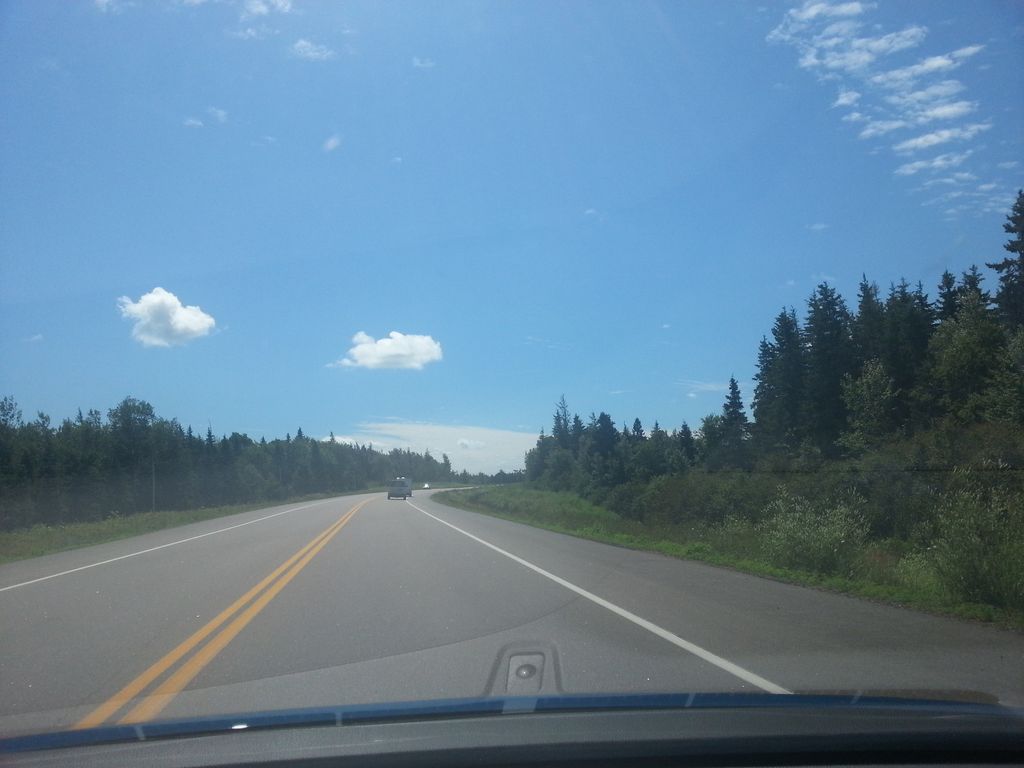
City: charlottetown